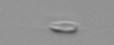
Label: flagellate_morphotype3